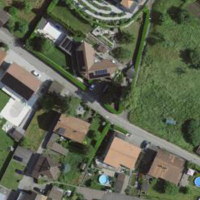
EUNIS habitat code: 55
Species observed at this site:
Dryas octopetala
Clematis vitalba